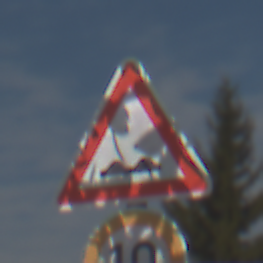
Verkehrszeichen: UnebeneFahrbahn
Zusatzzeichen unten: Geschwindigkeit10
Umgebung: Outdoor, Suburban
Tageszeit: Midday
Wetter: PartlyCloudy
Licht: Natural
Jahreszeit: NotSpecified
Kontrast: HighContrast